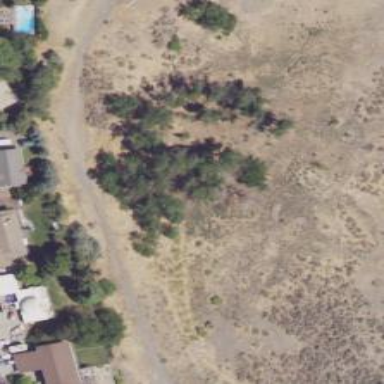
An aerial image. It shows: Disc golf tee area.